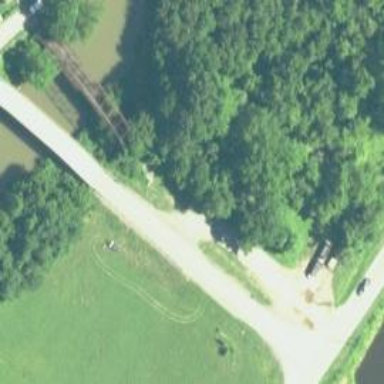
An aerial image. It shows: Path on bridge.